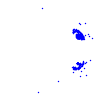
Particle: pion